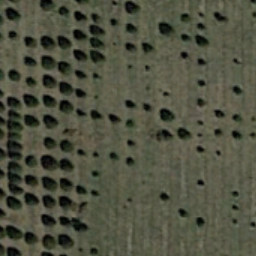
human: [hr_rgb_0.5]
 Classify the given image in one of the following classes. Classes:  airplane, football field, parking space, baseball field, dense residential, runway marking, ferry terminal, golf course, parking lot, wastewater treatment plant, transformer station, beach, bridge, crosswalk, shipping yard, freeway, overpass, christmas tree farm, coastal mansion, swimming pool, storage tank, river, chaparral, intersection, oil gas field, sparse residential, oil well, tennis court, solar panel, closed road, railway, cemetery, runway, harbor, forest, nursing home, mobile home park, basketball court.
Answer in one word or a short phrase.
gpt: christmas tree farm